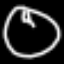
Label: clock